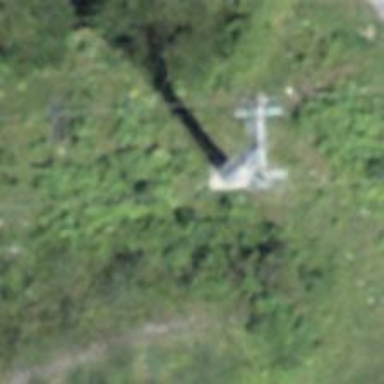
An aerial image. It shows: Pylon for aerialway.